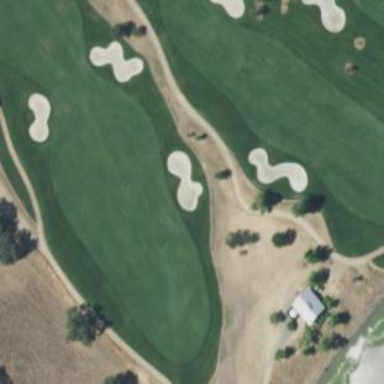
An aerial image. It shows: Grassy area designated as golf fairway.